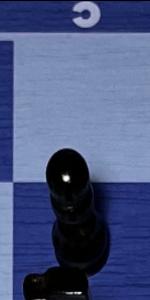
Label: Pawn_Black